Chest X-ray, PA view. Patient: 73 years old, sex F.
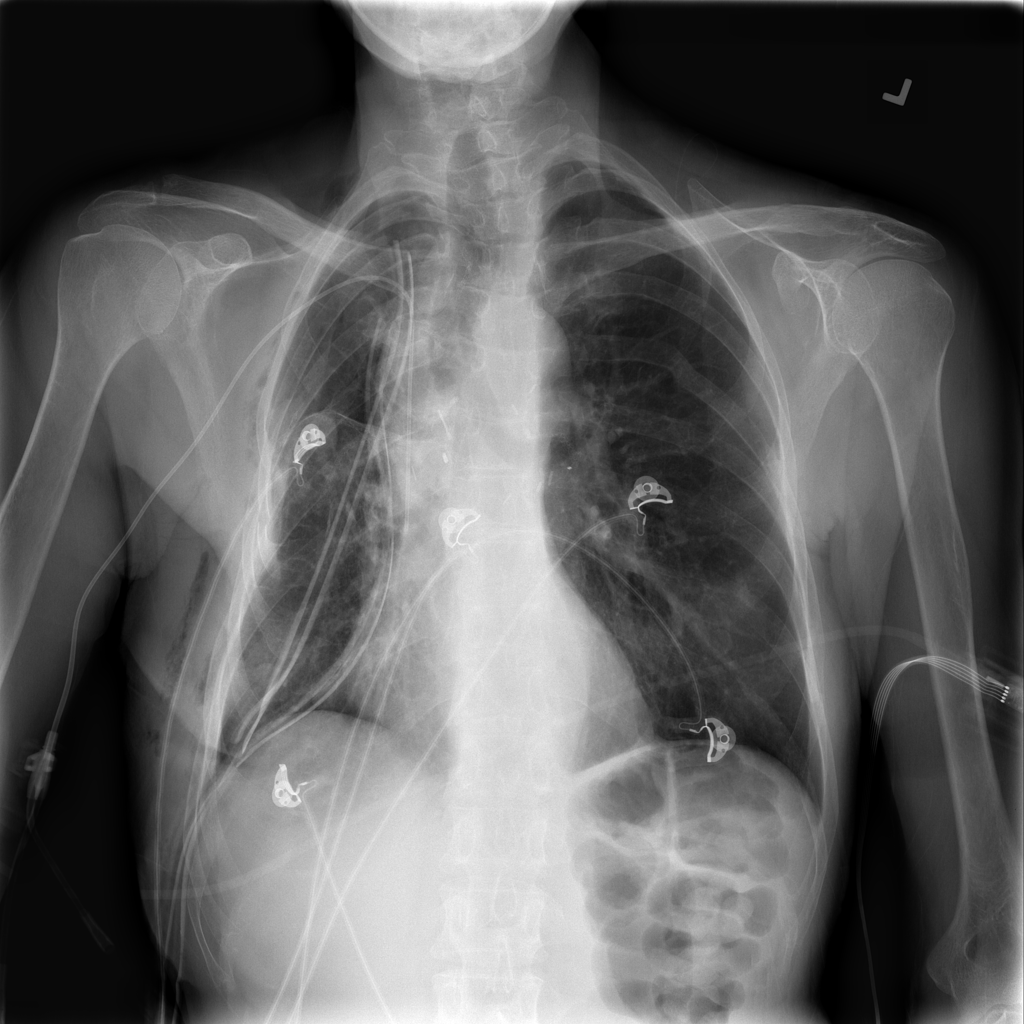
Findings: Emphysema